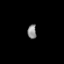
Tissue: prostate
Cell type: Myeloid cells
Senescence score: 0.7287
Nuclear area (px): 123
Mean DAPI intensity: 139.35